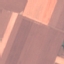
Land use / land cover: AnnualCrop